Question: Let's say I want to plot my data:
'''
my.df <- data.frame(mean = c(0.045729661,0.030416531,0.043202944,0.025600973,0.040526913,0.046167044,0.029352414,0.021477789,0.027580529,0.017614864,0.020324659,0.027547972,<PHONE>,0.030804717,0.021502093,0.008342398,0.<PHONE>,0.022386184,0.030849534,0.017291356,0.030957321,0.<PHONE>,0.016945678,0.014143042,0.026686185,0.020877973,0.028612298,0.013227244,0.010710895,0.024460647,0.<PHONE>,0.019832982,0.031858501,0.022194059,0.030575241,0.024632496,0.040815748,0.025595652,0.023839083,0.026474704,0.033000706,0.044125751,0.<PHONE>,0.025724641,0.020767752,0.026480009,0.016794441,0.<PHONE>), std.dev = c(0.007455271,0.006120299,0.008243454,0.005552582,0.006871527,0.008920899,0.007137174,0.<PHONE>,0.007439398,0.005265133,0.006180637,0.008312494,0.006628951,0.005956211,0.008532386,0.<PHONE>,0.005741645,0.005876588,0.006640122,0.005339993,0.008842722,0.006246828,0.005532832,0.005594483,0.007268493,0.006634795,0.008287031,0.<PHONE>,0.004479003,0.006333063,0.<PHONE>,0.006226441,0.009681048,0.006457784,0.006045368,0.006293256,0.008062195,0.<PHONE>,0.008160441,0.006830088,0.008095485,0.006665062,0.007437581,0.008599525,0.008242957,0.006379928,0.007168385,0.004643819), parent.origin = c("paternal","paternal","paternal","paternal","paternal","paternal","maternal","maternal","maternal","maternal","maternal","maternal","paternal","paternal","paternal","paternal","paternal","paternal","maternal","maternal","maternal","maternal","maternal","maternal","maternal","maternal","maternal","maternal","maternal","maternal","paternal","paternal","paternal","paternal","paternal","paternal","maternal","maternal","maternal","maternal","maternal","maternal","paternal","paternal","paternal","paternal","paternal","paternal"), group = c("F1r:M","F1r:M","F1r:M","F1r:M","F1r:M","F1r:M","F1r:M","F1r:M","F1r:M","F1r:M","F1r:M","F1r:M","F1r:F","F1r:F","F1r:F","F1r:F","F1r:F","F1r:F","F1r:F","F1r:F","F1r:F","F1r:F","F1r:F","F1r:F","F1i:M","F1i:M","F1i:M","F1i:M","F1i:M","F1i:M","F1i:M","F1i:M","F1i:M","F1i:M","F1i:M","F1i:M","F1i:F","F1i:F","F1i:F","F1i:F","F1i:F","F1i:F","F1i:F","F1i:F","F1i:F","F1i:F","F1i:F","F1i:F"), replicate = c(1,2,3,4,5,6,1,2,3,4,5,6,1,2,3,4,5,6,1,2,3,4,5,6,1,2,3,4,5,6,1,2,3,4,5,6,1,2,3,4,5,6,1,2,3,4,5,6))
'''
As follows:
'''
library(ggplot2)
p1 <- ggplot(data = my.df, aes(factor(replicate), color = factor(parent.origin)))
p1 <- p1 + geom_boxplot(aes(fill = factor(parent.origin),lower = mean - std.dev, upper = mean + std.dev, middle = mean, ymin = mean - 3*std.dev, ymax = mean + 3*std.dev), position = position_dodge(width = 0), width = 0.5, alpha = 0.5, stat="identity") + facet_wrap(~group, ncol = 4)+scale_fill_manual(values = c("red","blue"),labels = c("maternal","paternal"),name = "parental allele")+scale_colour_manual(values = c("red","blue"),labels = c("maternal","paternal"),name = "parental allele")
p1 <- p1 + theme(panel.grid.major = element_blank(), panel.grid.minor = element_blank(), panel.background = element_rect(fill = 'white', colour = 'white'), legend.position = "none")+theme(strip.background=element_rect(fill="white"))
'''
This gives:

My question is how can I add underlines (in black) to the "F1i:F","F1i:M","F1r:F","F1r:M" facet titles, and have the widths of these underlines be the same as the width of the facet?
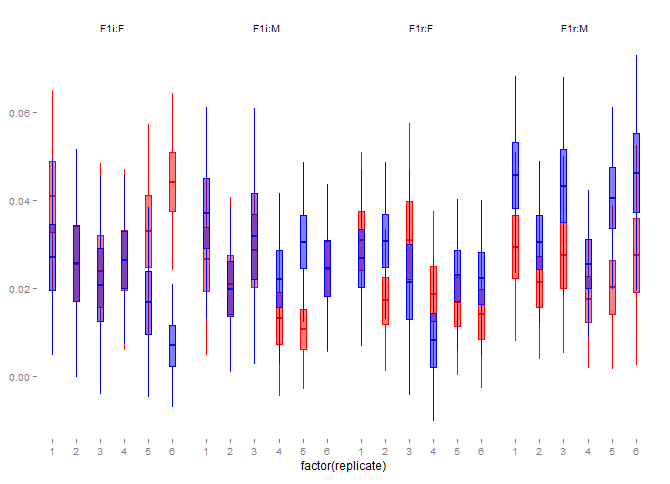
Answer: Use 'annotate()' with geom 'segment' and set 'y/yend' values to Inf and 'x=-Inf', 'xend=Inf'.
'''
+ annotate("segment",x=Inf,xend=-Inf,y=Inf,yend=Inf,color="black",lwd=1)
'''